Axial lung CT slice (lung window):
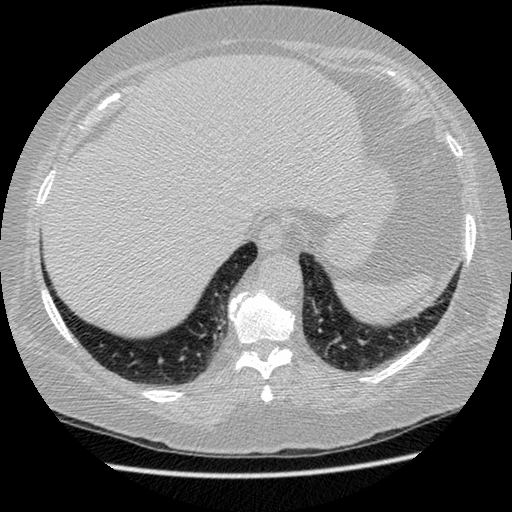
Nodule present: no